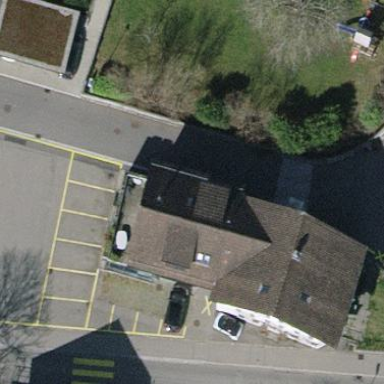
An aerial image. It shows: Terrace building.